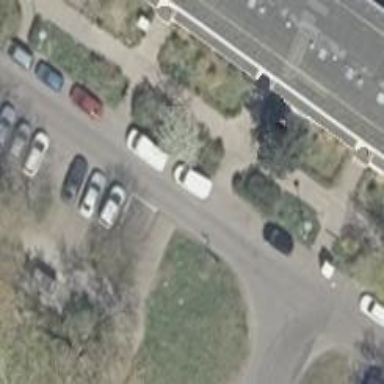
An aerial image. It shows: Footway along the road.